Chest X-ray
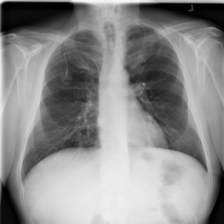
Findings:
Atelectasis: negative
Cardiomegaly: negative
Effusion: negative
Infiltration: negative
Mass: negative
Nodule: negative
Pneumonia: negative
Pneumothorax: negative
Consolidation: negative
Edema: negative
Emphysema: negative
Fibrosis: negative
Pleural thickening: negative
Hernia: negative